Question: I have a 'DataGridView'filled with information from my SQL:

[Its only possible to click one complete row and not only a cell, shown in my picture]
I try some Code example from: <URL> but it dosent work for my Problem.
I try this, because it seems good
'''
dataGridView.Rows[MyIndex].Cells["MessageHeadline"].Value.ToString();
'''
but i get an Error.
Now i want to take the Index (add with 1, because its start with 0) and if i press on a row, my program should take the information from my 'DataGridView'and give it back.
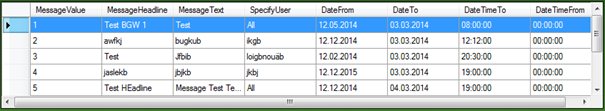
Answer: Try to use 'CurrentRow' instead of 'SelectedRow'. The selected row only perform if you have selected row from 'RowHeader' or the 'RowSelection' property is set 'FullRowSelect'. But, CurrentRow is actually focused row. You can get value even you have selected only single cell.
'''
dataGridView.CurrentRow.Cells["MessageHeadline"].Value.ToString()
'''